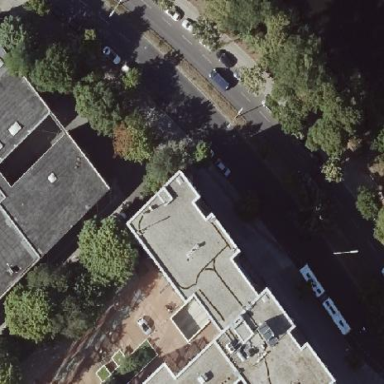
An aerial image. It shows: Commercial building.